Question: I have an image. I need to identify the axis along which the variance of the image is the smallest. A bit of reading and searching led me to the conclusion that Principal Component Analysis(PCA) is the best alternative. Can anyone help me with orienting the image with respect to its principal axis? Since i am recently introduced to matlab i find it a bit difficult. An example of the image is below. I am trying to rotate the image so that i can generate the histogram.

I haven't used PCA as yet my current code is as shown below
'''
enter code here
I2='image'
I11= bwlabel(I2);
OBB = imOrientedBox(I11);
obbsize=[];
for i=1:size(OBB,1)
obbsize=[obbsize,OBB(i,3)*OBB(i,4)];
end
[a,i]=max(obbsize);
I11=(imrotate(I2,OBB(i,5)));
imshow(I11,[])
[pks,locs] =findpeaks(sum(I11,2));
[M1,Indx1] = max(pks);
imshow(I11(1:locs(Indx1),1:size(I11,2)),[])
'''
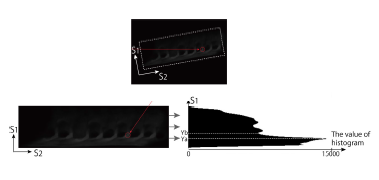
Answer: Construct your PCA transformation matrix using. C is your transformation or your rotation matrix that will transform it to your highest variance directions.
'''
[C,~,~,~,explained] = pca( data );
'''
Remove PC if you wish to truncate components (say 1-5 components). If you don't need to truncate/reduce dimensions, ignore this step.
'''
C = C(:,1:5);
'''
Create the transformed data using the transformation 'C'. The data will now be in the new transformed space with the dimension being the variance, dim being the variance, etc. Since you are looking for the , that is the dimension
'''
tfData = data * C;
'''
Process your data accordingly in this new transformed space. To obtain your inverse transformation and put it back to the original space, use the following.
'''
origAxisData = tfData * C';
'''
The transpose operation 'C'' is the same as the inverse operation 'inv(C)' for the inverse transformation as it is orthogonal <URL>. However the transpose is much faster to calculate than the inverse, especially for high dimensions.
You can plot your principal component/axes/kernel by plotting the columns of C as follows.
'''
for i = 1:length(end)
figure; plot( C(:,1) );
end
'''